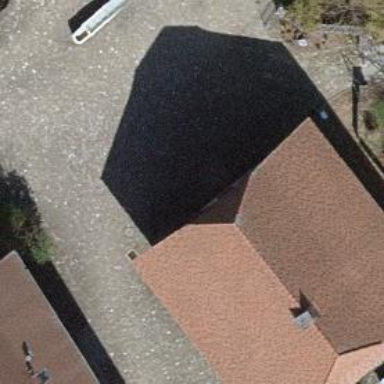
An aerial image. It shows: Half-hipped roof building.